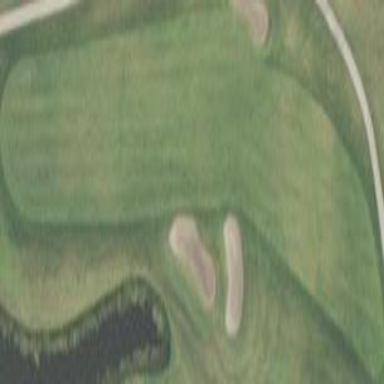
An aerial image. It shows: Golf fairway surrounded by grass.